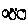
Label: circle